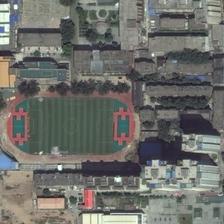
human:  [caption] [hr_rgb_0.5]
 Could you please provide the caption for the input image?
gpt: the football field is located in the residential area and it has a basketball court at both sides .

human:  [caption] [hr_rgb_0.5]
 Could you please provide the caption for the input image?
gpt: many buildings and some green trees are around a playground with two basketball fields in it .

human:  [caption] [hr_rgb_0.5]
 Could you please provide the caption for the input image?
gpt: a playground with two basketball fields in it is surrounded by many buildings and some trees .

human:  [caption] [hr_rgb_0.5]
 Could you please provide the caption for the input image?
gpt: a playground with two basketball fields in it is surrounded by many green trees and many buildings .

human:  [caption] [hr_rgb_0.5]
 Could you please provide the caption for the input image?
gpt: a playground with two basketball fields in it is surrounded by many buildings and some trees .